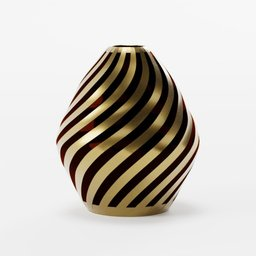
Label: decoration